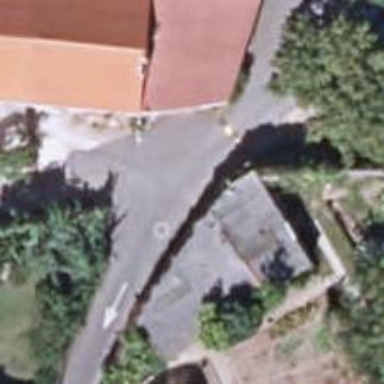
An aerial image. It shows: Asphalt road designated as living street.